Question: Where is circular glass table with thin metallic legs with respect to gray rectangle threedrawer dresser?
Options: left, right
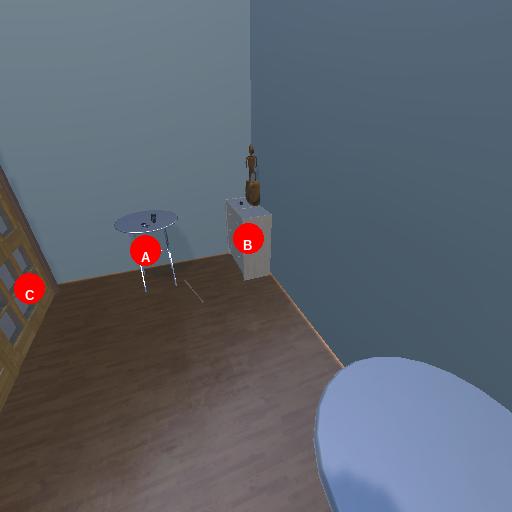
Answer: left